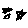
Label: star